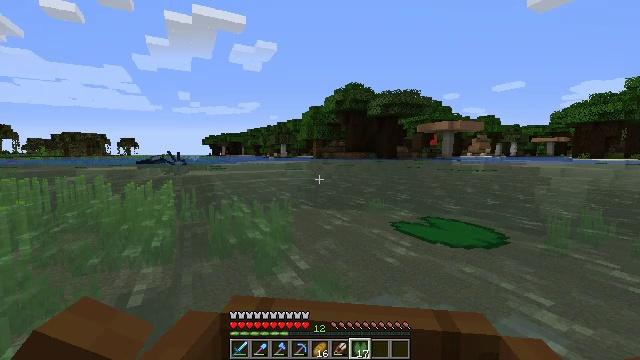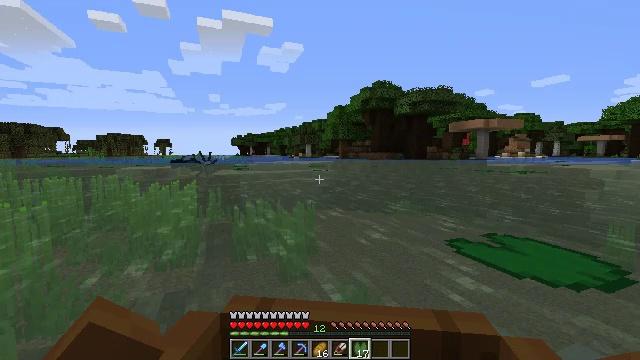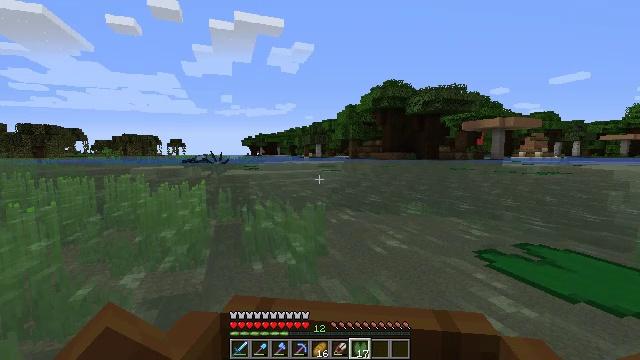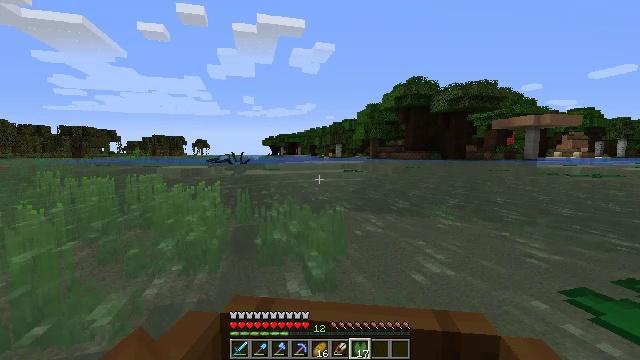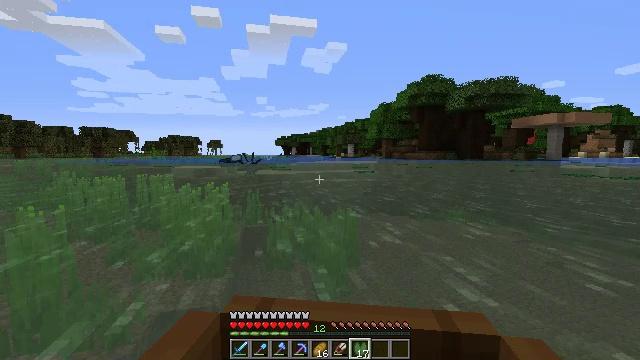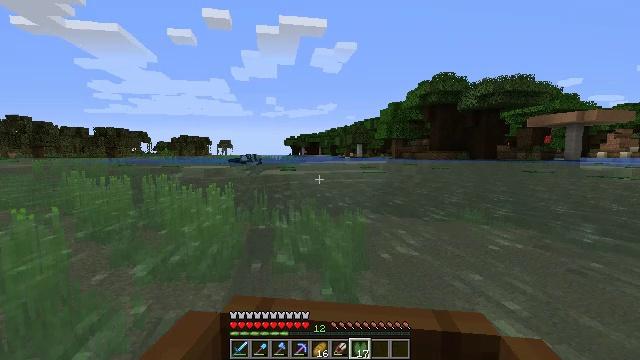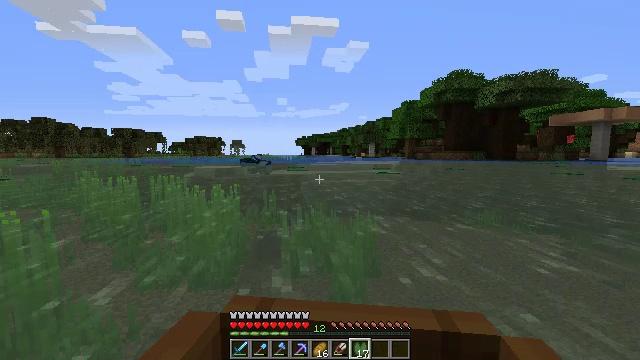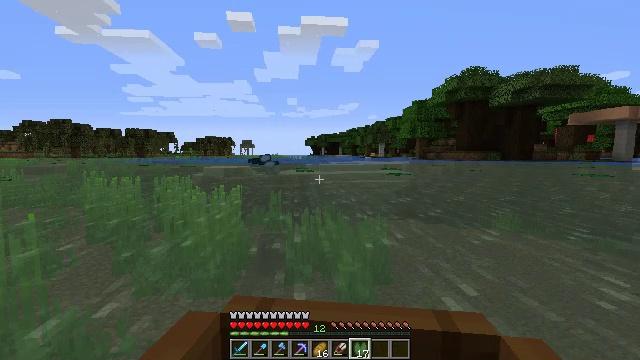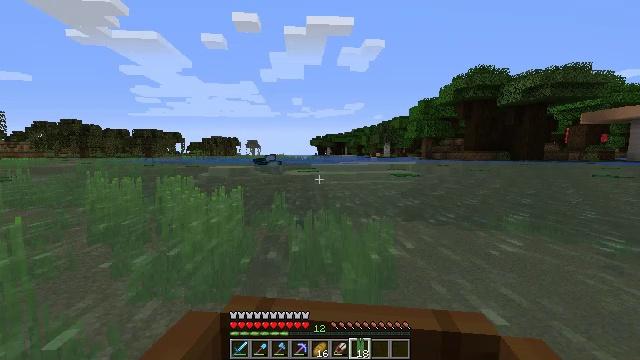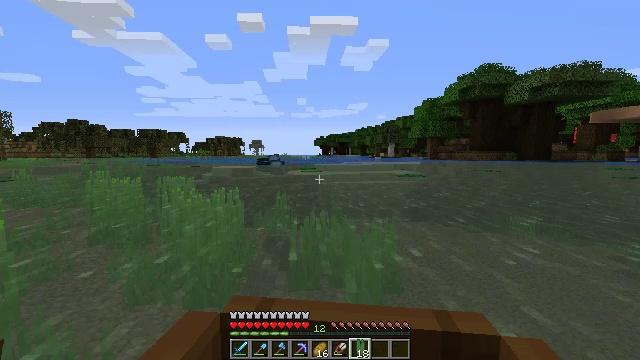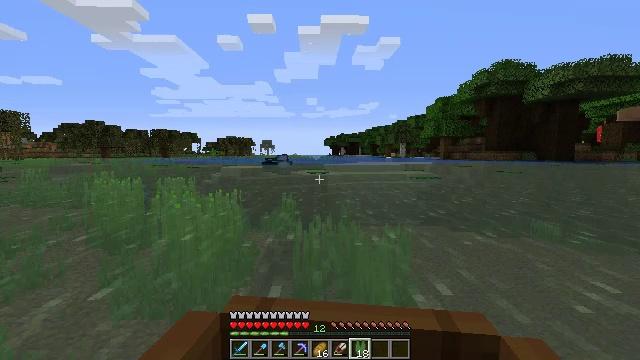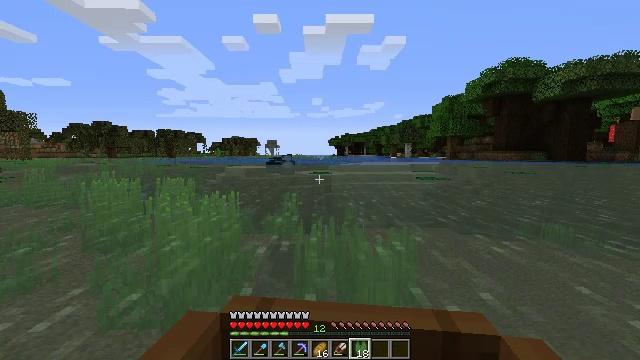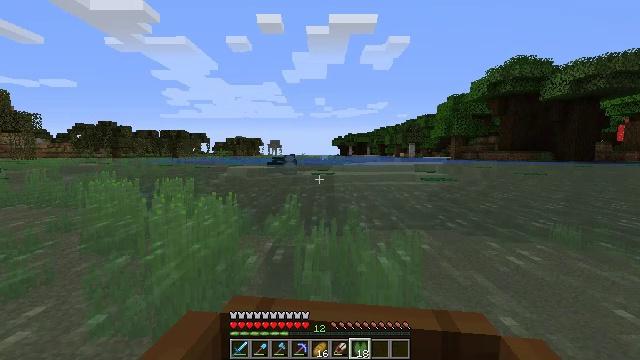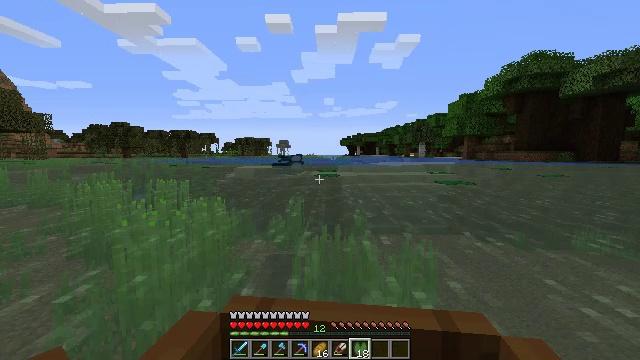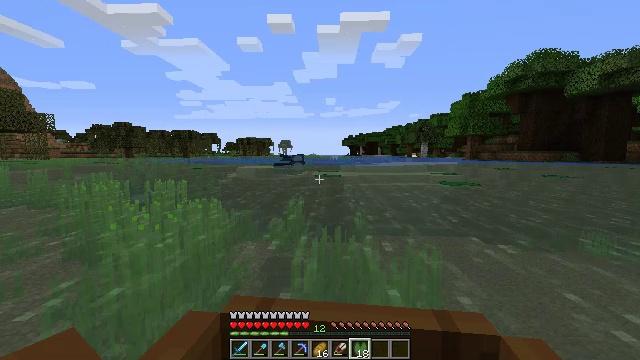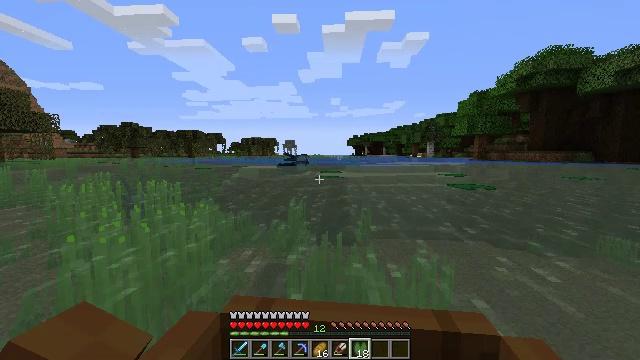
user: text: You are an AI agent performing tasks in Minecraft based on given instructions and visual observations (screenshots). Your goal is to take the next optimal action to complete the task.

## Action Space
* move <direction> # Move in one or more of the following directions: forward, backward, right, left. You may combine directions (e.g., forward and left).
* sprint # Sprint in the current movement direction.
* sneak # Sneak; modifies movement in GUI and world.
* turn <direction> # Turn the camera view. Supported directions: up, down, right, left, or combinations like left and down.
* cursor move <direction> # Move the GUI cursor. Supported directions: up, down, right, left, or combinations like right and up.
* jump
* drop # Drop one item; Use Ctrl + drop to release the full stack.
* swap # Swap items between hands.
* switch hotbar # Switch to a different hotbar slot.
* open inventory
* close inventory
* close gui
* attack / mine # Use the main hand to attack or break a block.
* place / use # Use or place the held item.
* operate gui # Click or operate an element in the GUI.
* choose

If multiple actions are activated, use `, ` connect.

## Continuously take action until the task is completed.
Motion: motion action
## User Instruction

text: Mine seagrass underwater.
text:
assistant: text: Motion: move forward
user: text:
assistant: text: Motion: move forward
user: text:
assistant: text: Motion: move forward
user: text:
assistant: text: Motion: move forward
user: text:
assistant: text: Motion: move forward
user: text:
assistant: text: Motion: move forward
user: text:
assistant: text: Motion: move forward
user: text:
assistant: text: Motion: move forward
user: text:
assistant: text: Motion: move forward
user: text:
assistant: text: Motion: move forward
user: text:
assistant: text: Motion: move forward
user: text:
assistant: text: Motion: move forward
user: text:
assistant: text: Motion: move forward
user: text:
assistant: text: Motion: move forward
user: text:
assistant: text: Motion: move forward
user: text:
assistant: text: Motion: move forward
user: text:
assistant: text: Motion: move forward
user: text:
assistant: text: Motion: move forward
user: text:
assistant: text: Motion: move forward
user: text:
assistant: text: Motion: move forward
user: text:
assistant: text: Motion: move forward
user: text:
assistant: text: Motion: move forward
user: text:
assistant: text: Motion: move forward
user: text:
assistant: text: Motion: move forward
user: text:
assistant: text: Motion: move forward
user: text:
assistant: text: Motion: move forward
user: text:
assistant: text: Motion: move forward
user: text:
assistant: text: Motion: move forward
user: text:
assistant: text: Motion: move forward
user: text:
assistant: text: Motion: move forward